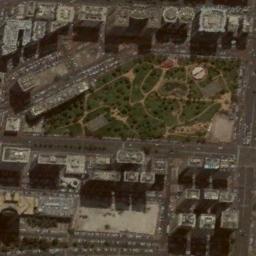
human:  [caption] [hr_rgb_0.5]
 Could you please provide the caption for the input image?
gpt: There are many dense tall buildings and several roads and many trees in a business district .

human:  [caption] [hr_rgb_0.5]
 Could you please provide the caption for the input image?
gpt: The commercial area is consist of many buildings next to the trees .

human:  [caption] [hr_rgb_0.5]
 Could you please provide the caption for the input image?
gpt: A commercial area has lots of buildings and a park is between buildings .

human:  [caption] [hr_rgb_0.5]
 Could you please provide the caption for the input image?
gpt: The rooms are spaced differently .

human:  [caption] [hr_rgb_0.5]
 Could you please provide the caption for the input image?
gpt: A park with many buildings around on a commercial area .